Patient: sex F, age 33
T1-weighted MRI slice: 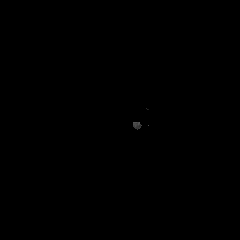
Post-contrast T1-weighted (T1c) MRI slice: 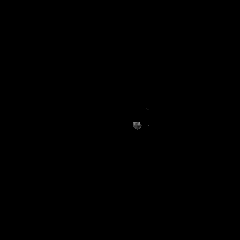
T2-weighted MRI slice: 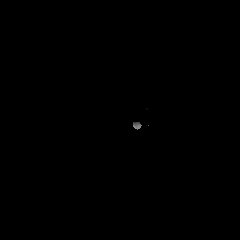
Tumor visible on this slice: no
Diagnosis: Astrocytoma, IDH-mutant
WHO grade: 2